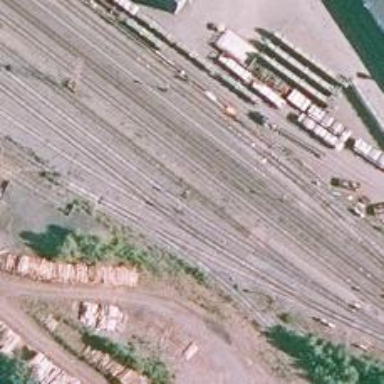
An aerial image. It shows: Railway signal.